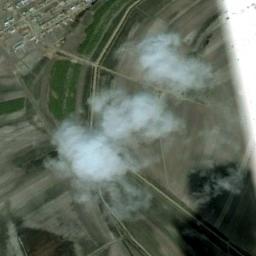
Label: cloud